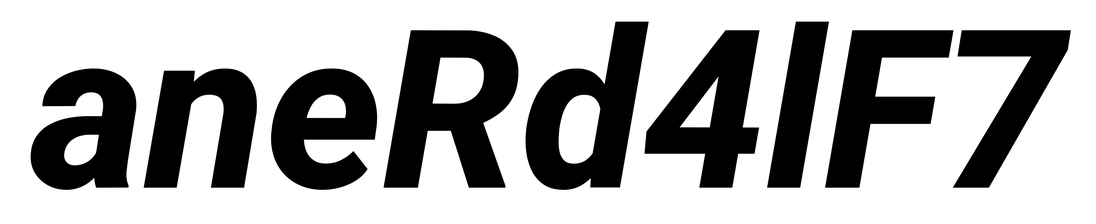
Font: Roboto-Italic_ExtraBold_Italic